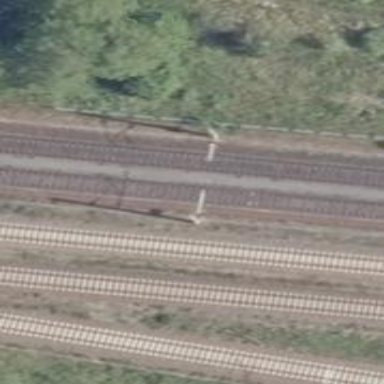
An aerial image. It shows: Milestone along the railway with catenary mast.